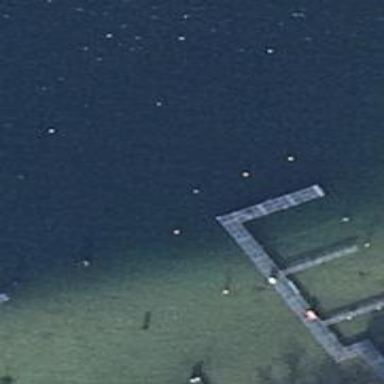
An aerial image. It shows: Man-made pier.